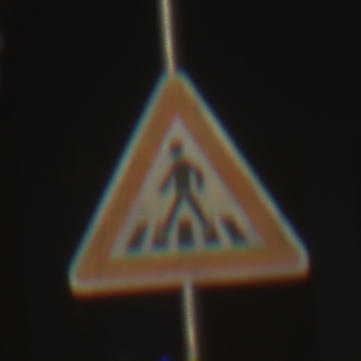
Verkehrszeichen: FussgaengerueberwegRechts
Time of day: SunriseSunset
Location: Outdoor (Suburban)
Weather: Clear
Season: NotSpecified
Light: Natural